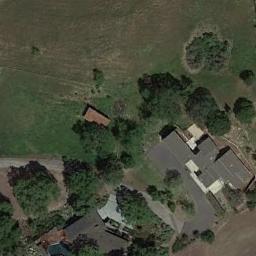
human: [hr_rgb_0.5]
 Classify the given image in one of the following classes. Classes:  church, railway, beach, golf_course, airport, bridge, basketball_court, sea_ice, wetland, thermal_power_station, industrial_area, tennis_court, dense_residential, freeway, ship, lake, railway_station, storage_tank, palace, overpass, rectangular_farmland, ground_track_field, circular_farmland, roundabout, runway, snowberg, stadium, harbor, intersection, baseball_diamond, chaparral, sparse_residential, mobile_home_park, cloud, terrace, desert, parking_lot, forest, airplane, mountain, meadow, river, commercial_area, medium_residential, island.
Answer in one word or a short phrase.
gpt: sparse_residential